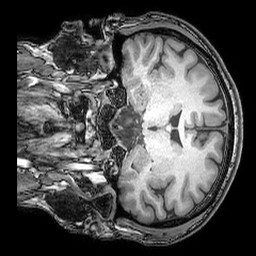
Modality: T1w
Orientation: coronal
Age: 27
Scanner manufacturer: philips
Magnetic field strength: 3 T
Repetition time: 0.007 s
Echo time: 0.003501 s